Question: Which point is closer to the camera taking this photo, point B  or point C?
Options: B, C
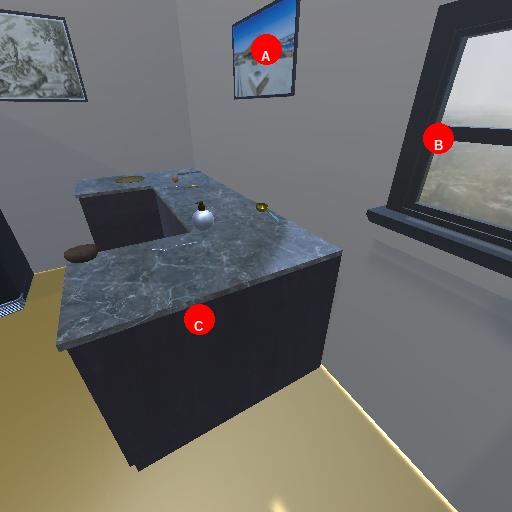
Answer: B